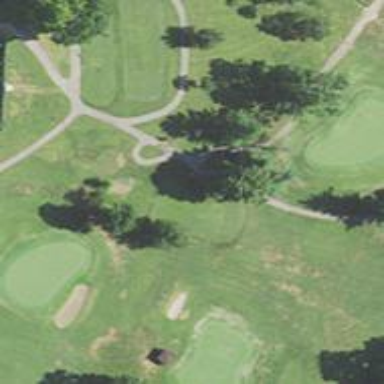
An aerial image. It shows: Service road designated as golf cart path.